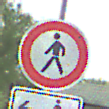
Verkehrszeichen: VerbotFussgaenger
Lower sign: RichtungsangabeDurchPfeile3
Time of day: MorningAfternoon
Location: Outdoor (Nature)
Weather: PartlyCloudy
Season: NotSpecified
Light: Natural